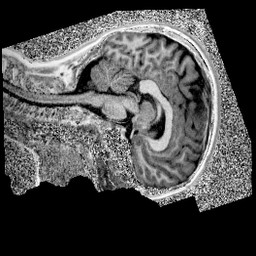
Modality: UNIT1
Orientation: sagittal
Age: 11
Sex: male
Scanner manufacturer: siemens
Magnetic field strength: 3 T
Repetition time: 4 s
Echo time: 0.00299 s